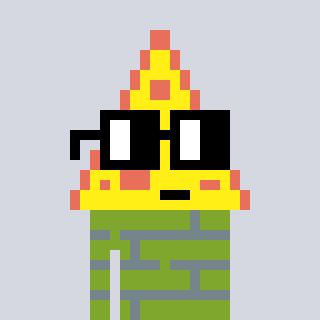
a pixel art character with square black glasses, a pizza-shaped head and a slimegreen-colored body on a cool background